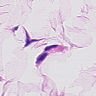
Metastatic tissue present: no